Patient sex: M
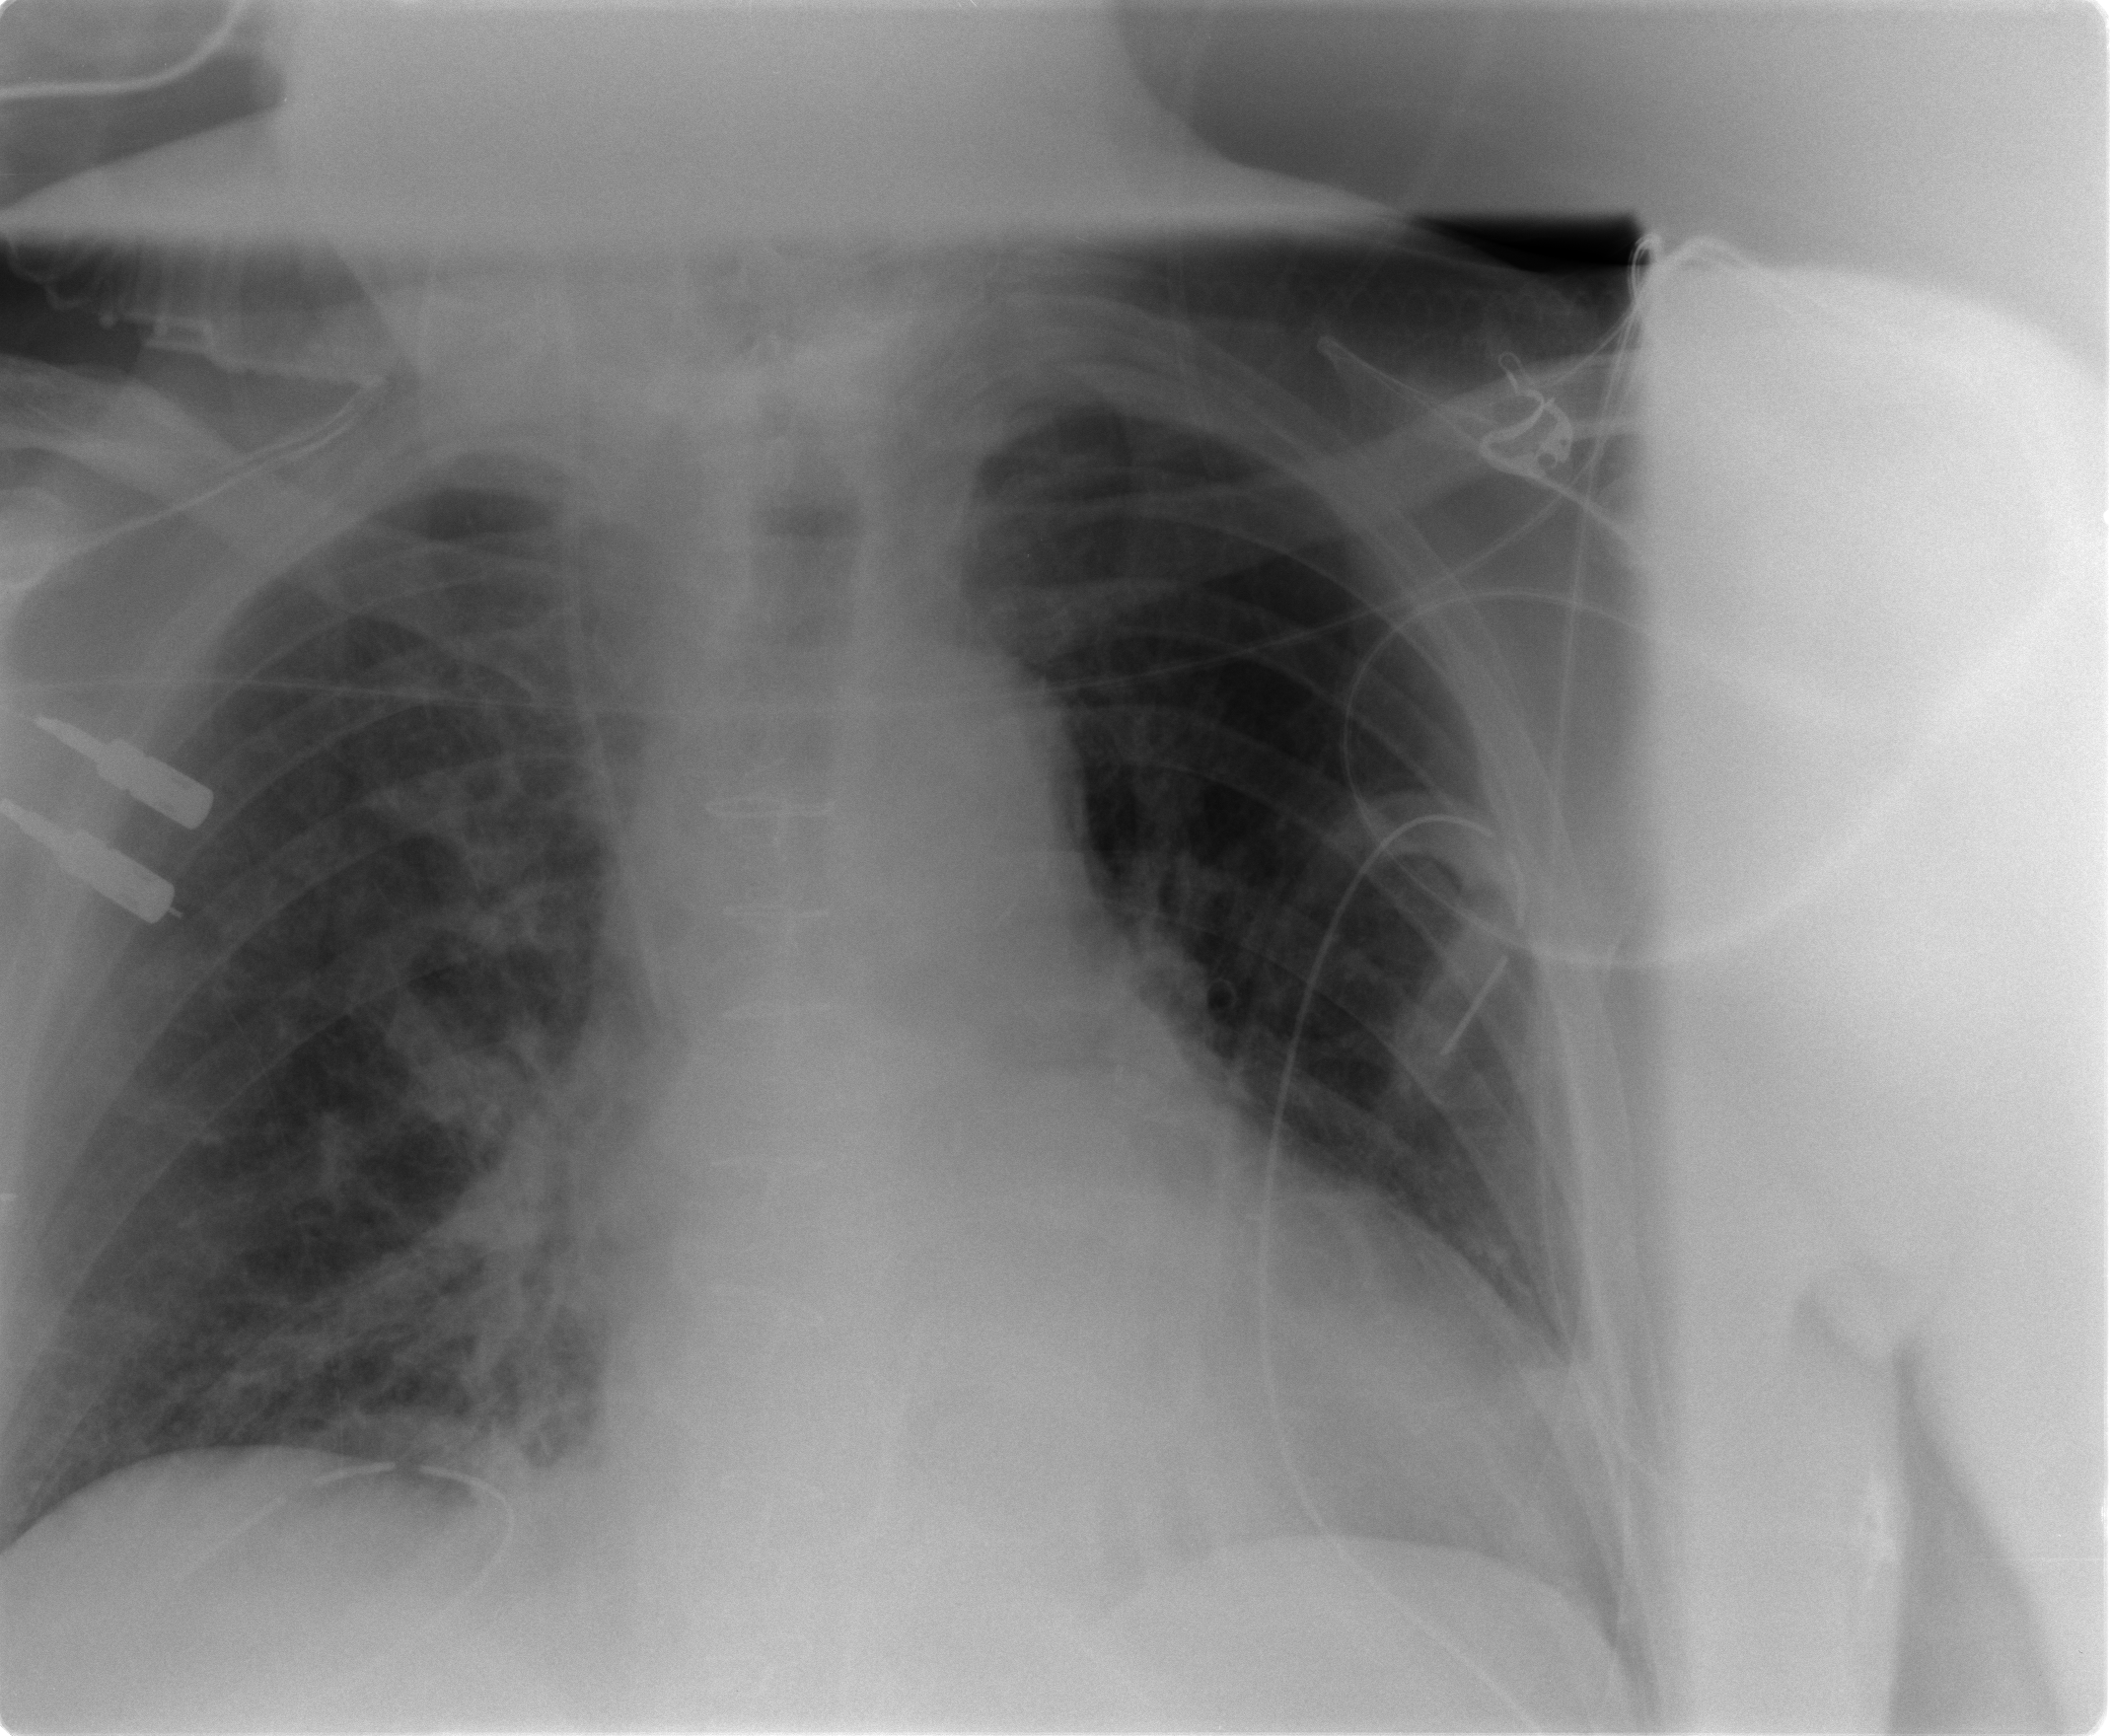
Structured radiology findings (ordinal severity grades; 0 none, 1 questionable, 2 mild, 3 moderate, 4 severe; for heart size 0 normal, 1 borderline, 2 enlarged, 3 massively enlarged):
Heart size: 2
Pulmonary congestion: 2
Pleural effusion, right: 0
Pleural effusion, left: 0
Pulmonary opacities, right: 0
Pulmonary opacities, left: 0
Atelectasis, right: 2
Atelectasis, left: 0